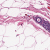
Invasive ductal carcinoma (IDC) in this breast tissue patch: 0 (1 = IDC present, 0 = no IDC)